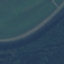
Label: River